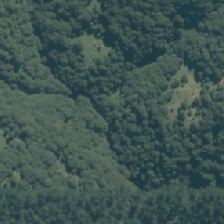
Land cover: manuka_kanuka